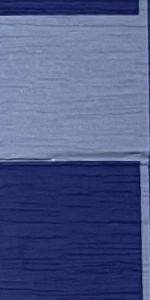
Label: Empty